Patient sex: F
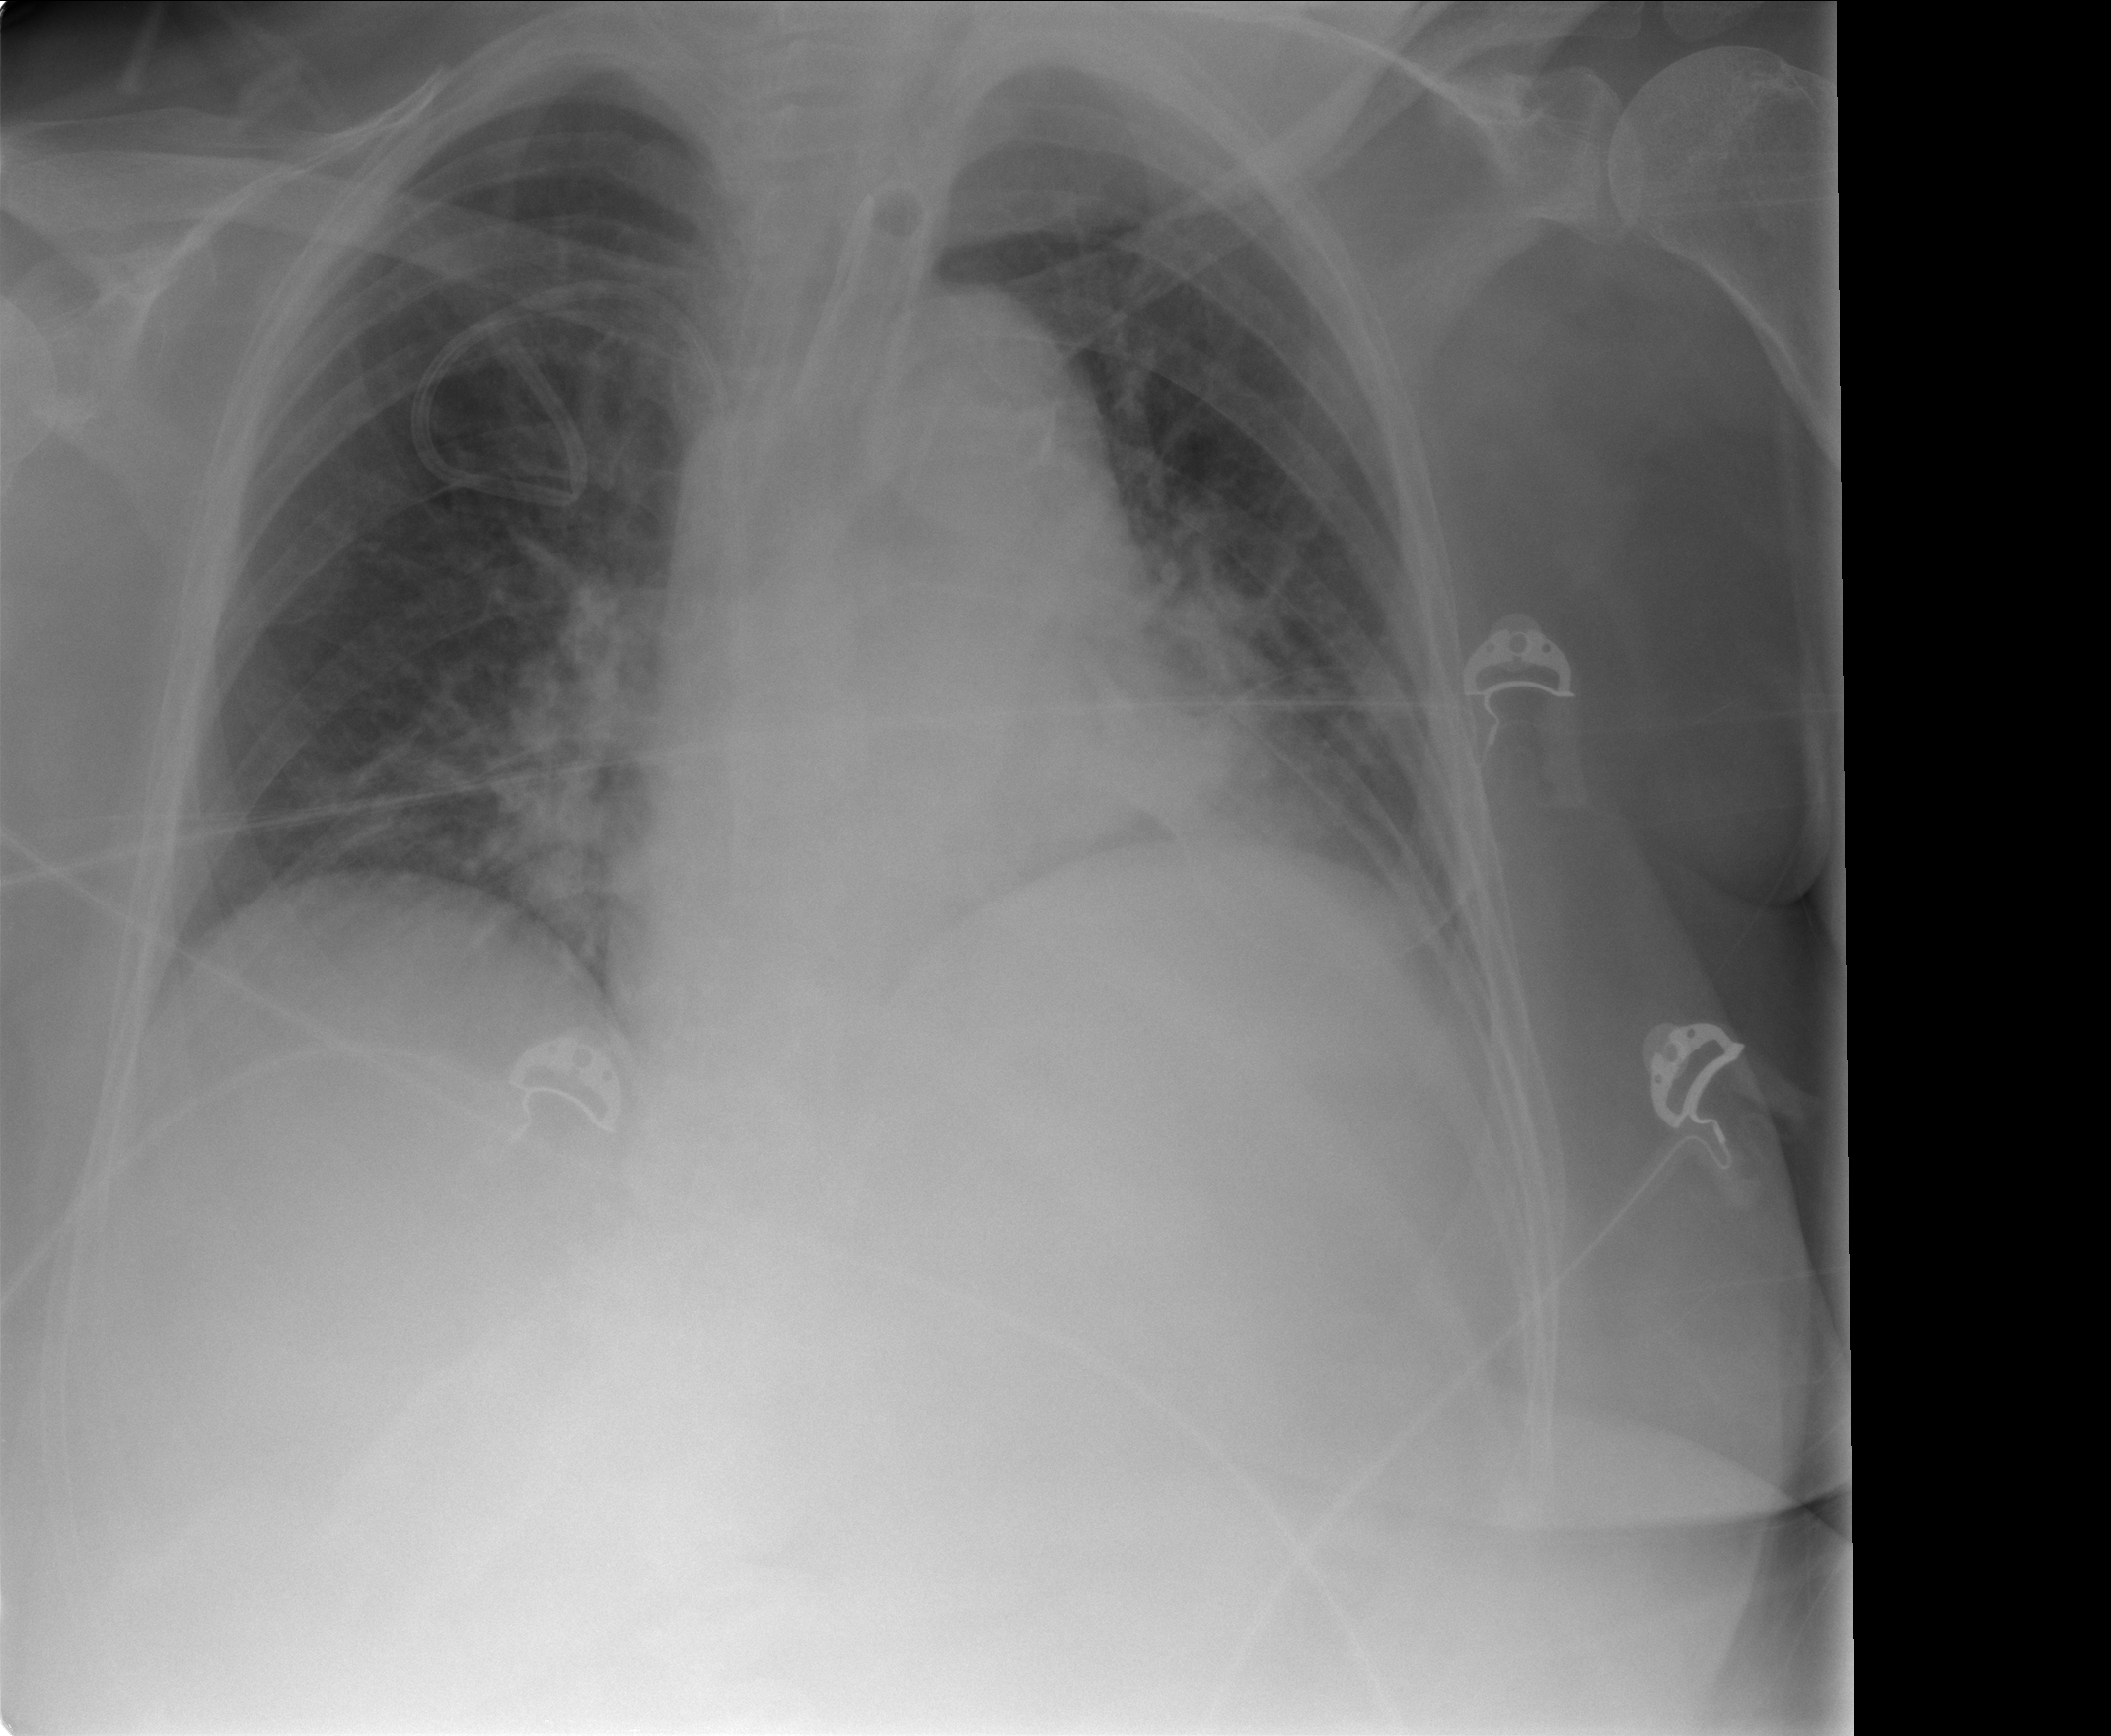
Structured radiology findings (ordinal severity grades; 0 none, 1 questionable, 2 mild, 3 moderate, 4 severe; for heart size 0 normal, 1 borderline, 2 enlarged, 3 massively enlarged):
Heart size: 2
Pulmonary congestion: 2
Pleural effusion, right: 0
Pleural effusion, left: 0
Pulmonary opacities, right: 0
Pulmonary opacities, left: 1
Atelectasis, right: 0
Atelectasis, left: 0